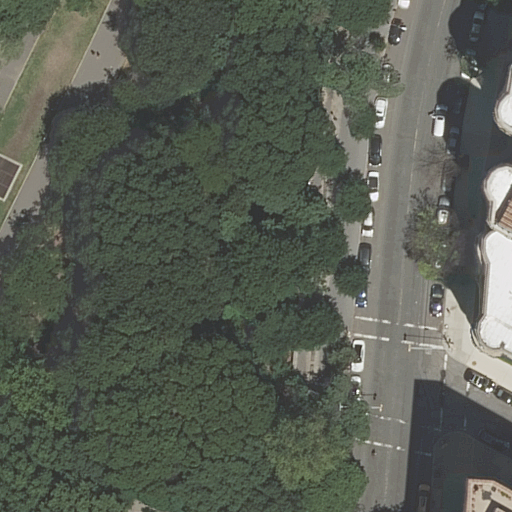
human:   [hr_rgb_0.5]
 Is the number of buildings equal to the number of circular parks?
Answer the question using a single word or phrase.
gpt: no

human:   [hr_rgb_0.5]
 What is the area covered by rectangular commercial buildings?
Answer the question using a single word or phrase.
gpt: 0m2

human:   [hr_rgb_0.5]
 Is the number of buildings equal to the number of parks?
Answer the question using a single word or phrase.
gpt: no

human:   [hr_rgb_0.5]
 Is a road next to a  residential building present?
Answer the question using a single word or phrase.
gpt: yes

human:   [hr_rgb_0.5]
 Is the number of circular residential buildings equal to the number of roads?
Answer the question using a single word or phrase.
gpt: no

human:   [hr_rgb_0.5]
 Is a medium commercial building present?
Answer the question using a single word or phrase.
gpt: no

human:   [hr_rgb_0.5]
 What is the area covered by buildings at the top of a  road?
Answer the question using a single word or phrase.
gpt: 188m2

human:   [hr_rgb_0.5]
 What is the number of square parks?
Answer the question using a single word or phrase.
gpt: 0

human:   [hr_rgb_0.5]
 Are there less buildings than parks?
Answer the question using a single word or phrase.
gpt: no

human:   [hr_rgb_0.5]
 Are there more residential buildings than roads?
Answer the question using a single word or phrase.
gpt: no

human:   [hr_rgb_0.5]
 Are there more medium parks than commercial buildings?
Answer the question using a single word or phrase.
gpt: yes

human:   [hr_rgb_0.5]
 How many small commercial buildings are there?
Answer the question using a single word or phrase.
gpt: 0

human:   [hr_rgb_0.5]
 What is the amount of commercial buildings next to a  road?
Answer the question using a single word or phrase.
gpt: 0

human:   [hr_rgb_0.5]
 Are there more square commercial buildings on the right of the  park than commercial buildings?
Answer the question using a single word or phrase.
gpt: no

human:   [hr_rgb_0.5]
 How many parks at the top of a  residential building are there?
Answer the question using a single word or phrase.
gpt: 1

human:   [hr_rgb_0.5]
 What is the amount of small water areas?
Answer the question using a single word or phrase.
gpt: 0

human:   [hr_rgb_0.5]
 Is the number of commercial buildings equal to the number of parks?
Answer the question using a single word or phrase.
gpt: no

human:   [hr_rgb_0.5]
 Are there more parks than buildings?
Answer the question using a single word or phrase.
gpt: no

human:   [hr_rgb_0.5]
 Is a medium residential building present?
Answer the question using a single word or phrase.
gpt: yes

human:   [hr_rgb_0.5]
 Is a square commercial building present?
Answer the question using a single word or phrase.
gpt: no

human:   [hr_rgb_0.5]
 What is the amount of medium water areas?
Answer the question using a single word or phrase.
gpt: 0

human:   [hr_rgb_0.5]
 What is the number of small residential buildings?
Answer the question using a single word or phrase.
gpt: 1

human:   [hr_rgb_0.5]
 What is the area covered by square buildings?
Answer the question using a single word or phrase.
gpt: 0m2

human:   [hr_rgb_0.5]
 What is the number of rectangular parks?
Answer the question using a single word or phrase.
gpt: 1

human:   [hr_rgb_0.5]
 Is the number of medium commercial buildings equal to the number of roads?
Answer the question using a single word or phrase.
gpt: no

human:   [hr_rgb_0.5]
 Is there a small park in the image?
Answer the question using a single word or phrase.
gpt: no

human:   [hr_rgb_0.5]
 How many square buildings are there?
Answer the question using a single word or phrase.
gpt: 0

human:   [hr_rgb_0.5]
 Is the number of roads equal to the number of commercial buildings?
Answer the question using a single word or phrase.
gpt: no

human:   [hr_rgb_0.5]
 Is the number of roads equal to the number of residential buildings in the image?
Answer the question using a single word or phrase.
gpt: no

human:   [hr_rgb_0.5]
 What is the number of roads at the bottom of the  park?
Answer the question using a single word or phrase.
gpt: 4

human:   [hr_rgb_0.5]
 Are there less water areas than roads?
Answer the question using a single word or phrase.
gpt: yes

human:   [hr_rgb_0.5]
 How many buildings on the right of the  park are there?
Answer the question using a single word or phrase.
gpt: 0

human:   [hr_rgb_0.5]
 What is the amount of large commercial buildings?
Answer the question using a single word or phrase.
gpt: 0

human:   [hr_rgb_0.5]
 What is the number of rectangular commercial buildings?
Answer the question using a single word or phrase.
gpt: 0

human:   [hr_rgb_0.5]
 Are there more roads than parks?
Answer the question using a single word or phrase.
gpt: yes

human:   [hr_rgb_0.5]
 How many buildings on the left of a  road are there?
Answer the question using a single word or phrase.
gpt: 0

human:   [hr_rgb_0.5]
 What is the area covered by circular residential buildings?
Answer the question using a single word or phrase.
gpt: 0m2